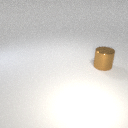
large brown metal cylinder